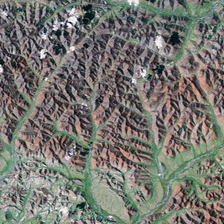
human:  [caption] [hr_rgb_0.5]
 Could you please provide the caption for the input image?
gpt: it is a piece of yellow mountains with green plants between them .

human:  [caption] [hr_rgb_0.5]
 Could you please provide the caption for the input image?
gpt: it is a piece of yellow mountains with green plants between them .

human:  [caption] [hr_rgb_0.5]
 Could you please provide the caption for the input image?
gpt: it is a piece of yellow mountains with green plants between them .

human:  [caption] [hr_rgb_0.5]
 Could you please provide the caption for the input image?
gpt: it is a piece of yellow mountains with green plants between them .

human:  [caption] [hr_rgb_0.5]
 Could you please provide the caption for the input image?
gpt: it is a piece of yellow mountains with green plants between them .